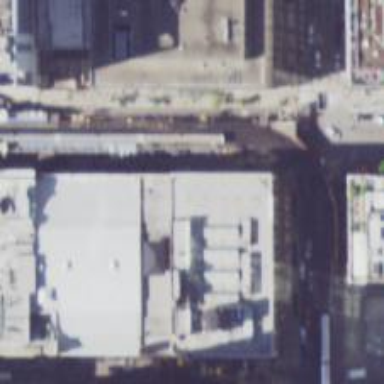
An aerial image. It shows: Office building.